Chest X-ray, PA view. Patient: 72 years old, sex M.
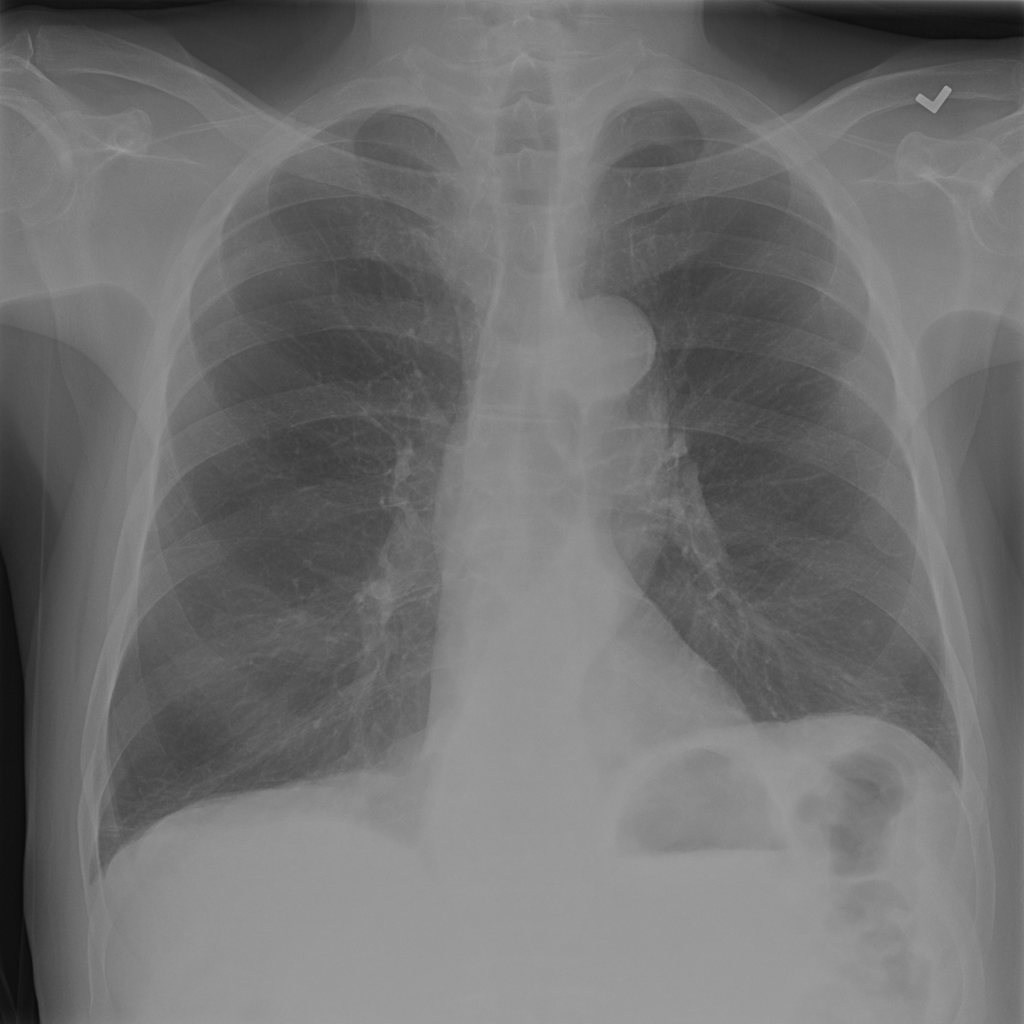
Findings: No Finding